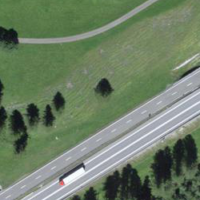
EUNIS habitat code: 24
Species observed at this site:
Rumex alpinus